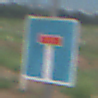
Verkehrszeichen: Sackgasse
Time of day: SunriseSunset
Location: Outdoor (Nature)
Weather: PartlyCloudy
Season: NotSpecified
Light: Natural